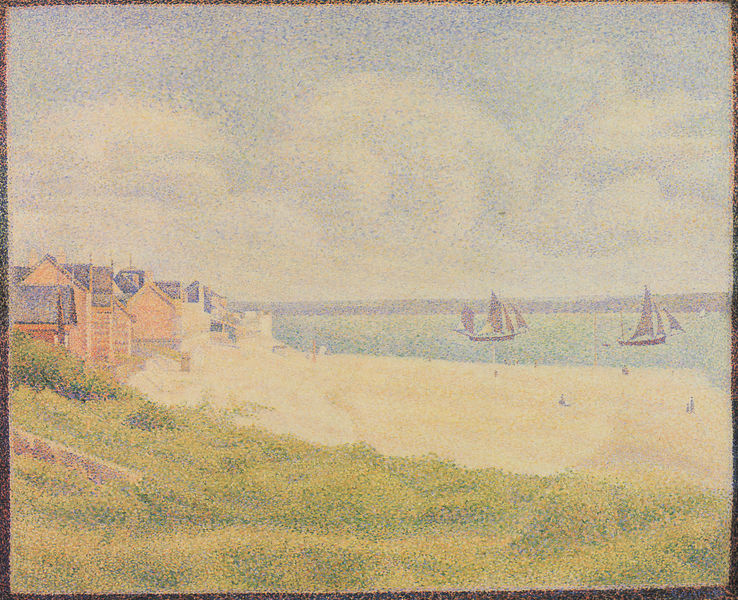
Titel: Le Crotoy, aval
Künstler: Georges Pierre Seurat
Institution: Privatbesitz
Schlagwörter: blau, himmel, meer, wasser, weiß, wolken, gelb, grün, impressionismus, landschaft, menschen, ocker, sand, see, ufer, braun, frankreich, grau, hell, holz, licht, gras, haus, rasen, wiese, wolke, beige, blass, rahmen, ferne, horizont, häuser, hügel, büsche, gebüsch, gewässer, sonne, insel, pflanzen, boot, boote, küste, schiff, schiffe, segel, segelboot, segelschiffe, sommer, strand, fassaden, ort, moderne, pointilismus, segelschiff, abhang, berge, düne, dünen, dorf, dächer, giebel, violett, masten, atlantik, leiter, freizeit, bucht, segelboote, segeln, punkte, sandstrand, klassische moderne, punkt, sonntag, seurat, signac, mittelmeer, pointillismus, georges seurat, windstill, küstenlinie, pinkte, holzhäuser, strandhäuser, hlz, ferienort, strandhaus